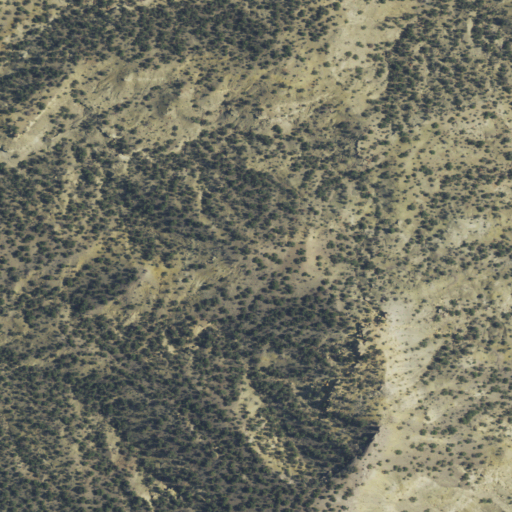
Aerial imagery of mountain in New Mexico named Hawkins Peak containing evergreen forest and shrub